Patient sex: F
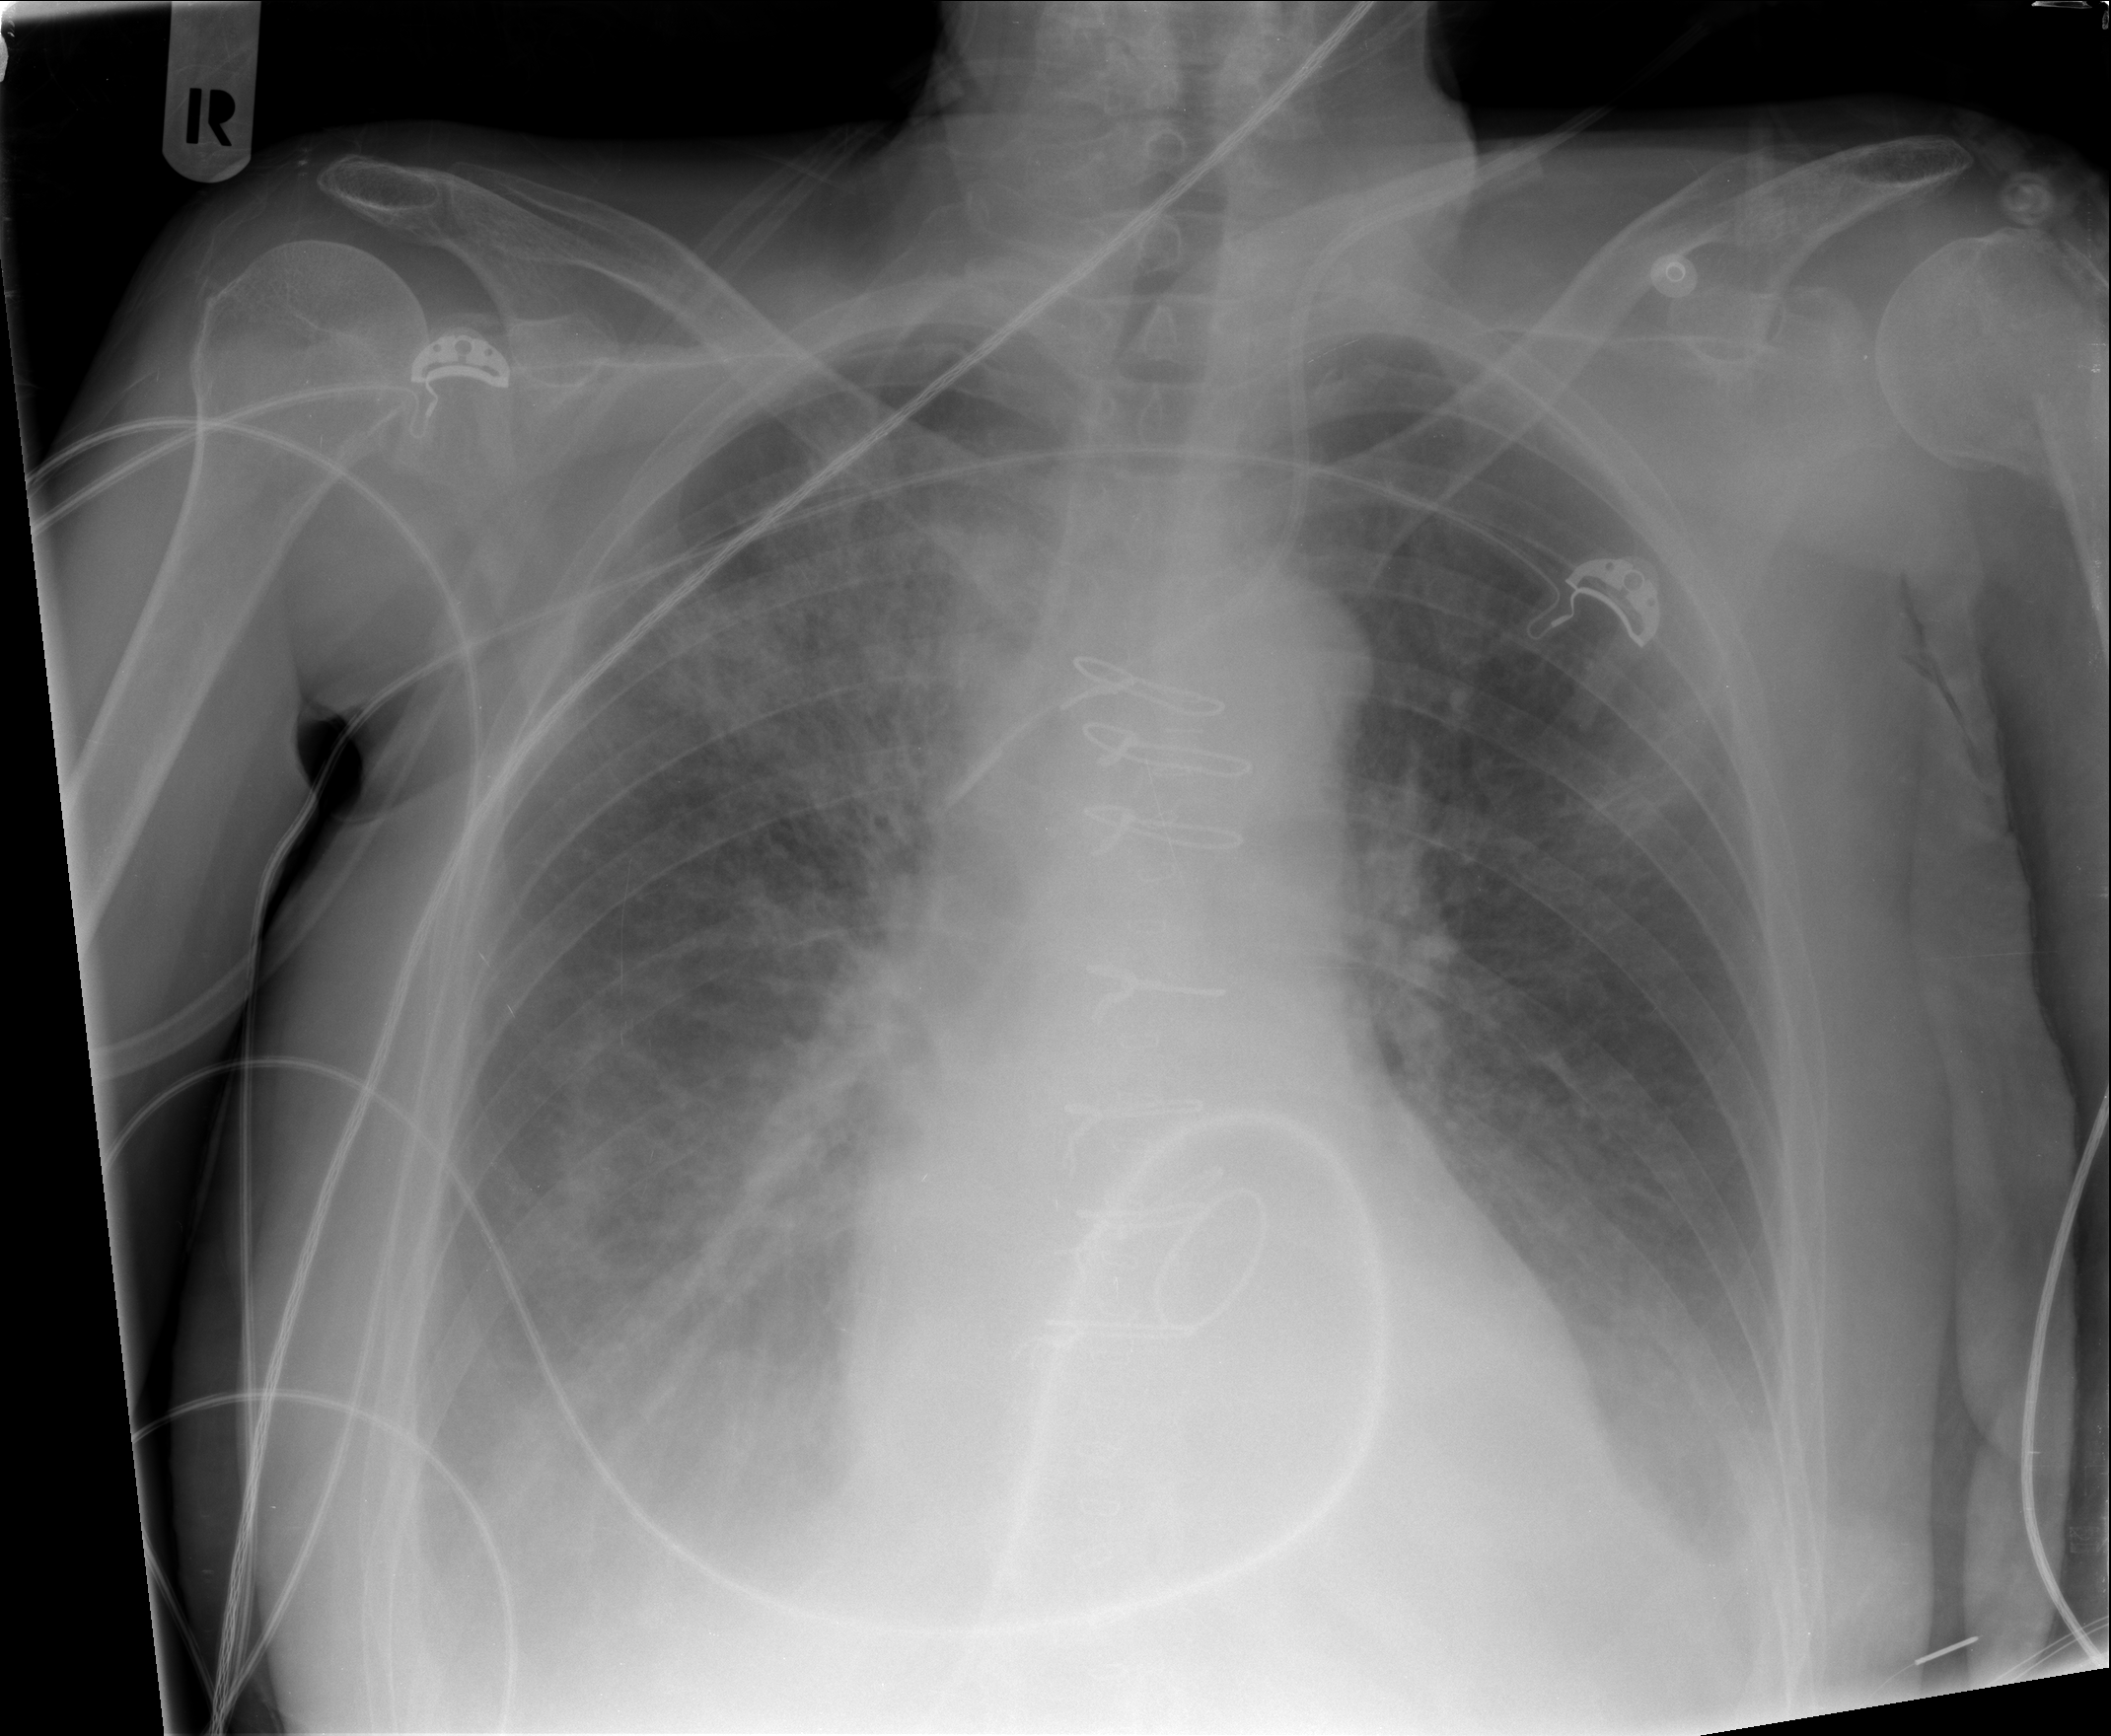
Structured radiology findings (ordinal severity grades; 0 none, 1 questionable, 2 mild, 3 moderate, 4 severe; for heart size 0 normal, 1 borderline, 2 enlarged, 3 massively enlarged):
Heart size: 1
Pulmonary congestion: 0
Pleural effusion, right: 2
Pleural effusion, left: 2
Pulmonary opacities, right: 3
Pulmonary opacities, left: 0
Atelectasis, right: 2
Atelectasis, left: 2